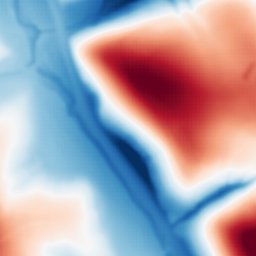
Category: multiscale
Decomposition family: dog_multiscale
Decomposition parameters: sigma_ratio: 2
n_scales: 5
base_sigma: 2
Upsampling method: sinc_hamming
Upsampling parameters: scale: 4
kernel_size: 8
Upsampling scale: 4